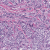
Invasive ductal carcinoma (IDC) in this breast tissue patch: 1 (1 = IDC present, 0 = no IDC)